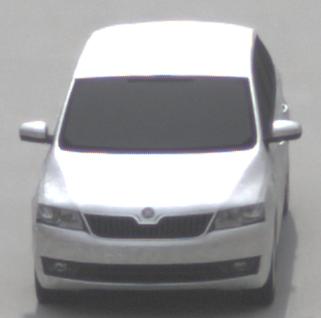
Make: Skoda
Model: Rapid Spaceback 1.2 TSI
Detailed model: Rapid Spaceback
Model produced from: 2013/10
Model produced until: 2015/04
Doors: 5
Color: white
Road condition: dry road
Daytime: morning or afternoon
Contrast: low contrast